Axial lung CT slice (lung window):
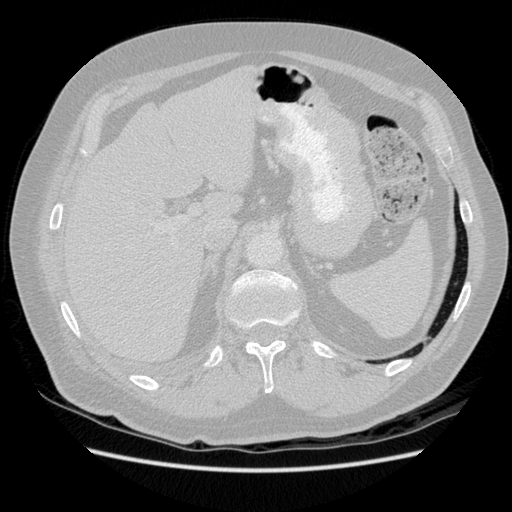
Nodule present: no